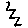
Label: zigzag